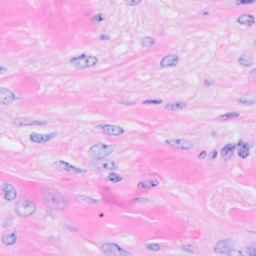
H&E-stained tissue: Breast